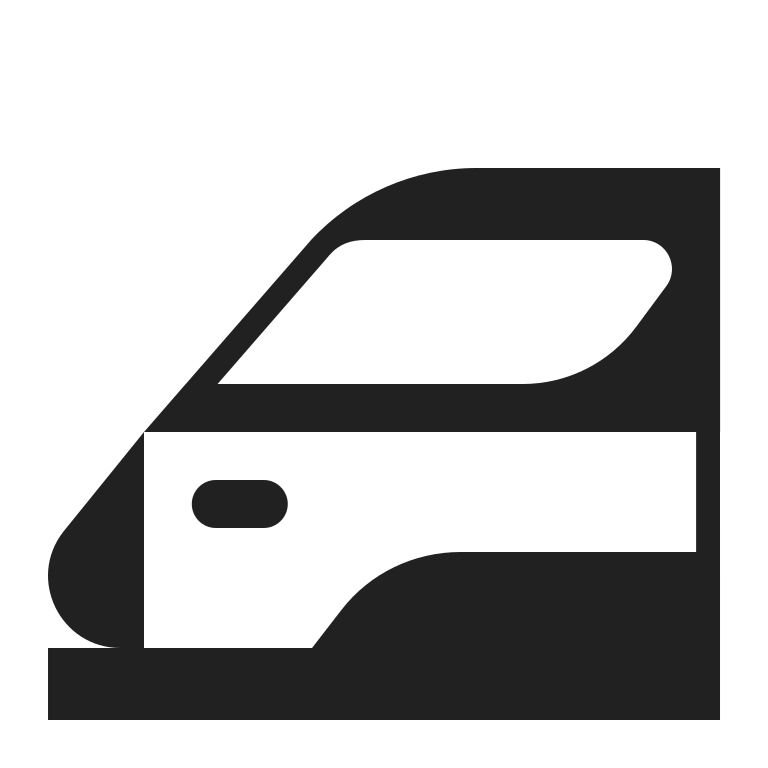
bullet train high contrast